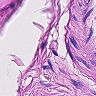
Metastatic tissue present: no